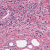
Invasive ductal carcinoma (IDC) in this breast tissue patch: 1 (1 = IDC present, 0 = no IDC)